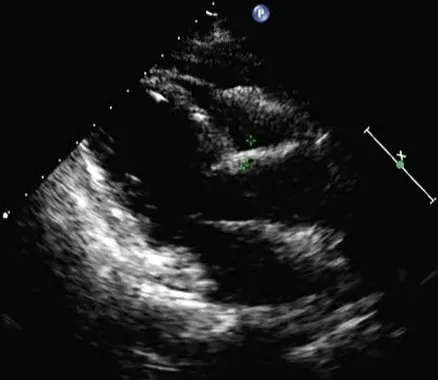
Postoperative echocardiography showed no residual tumor tissue and a normal cardiac chamber structure.
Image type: radiology (ultrasound)